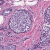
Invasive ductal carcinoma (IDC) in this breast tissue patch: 1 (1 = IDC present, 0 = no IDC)